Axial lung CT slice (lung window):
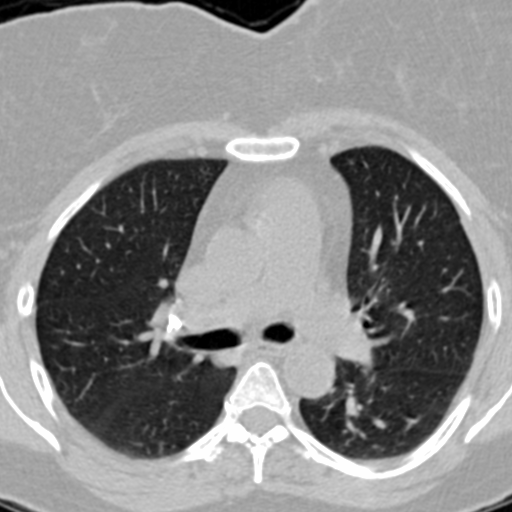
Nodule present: no